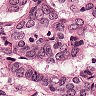
Metastatic tissue present: yes